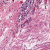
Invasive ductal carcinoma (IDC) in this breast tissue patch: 0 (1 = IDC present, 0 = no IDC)